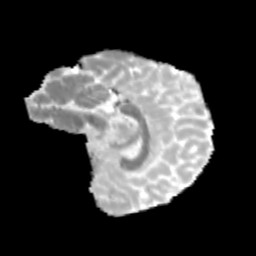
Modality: MD
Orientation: sagittal
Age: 13
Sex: female
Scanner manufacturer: siemens
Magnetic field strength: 3 T
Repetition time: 3.8 s
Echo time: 0.07 s